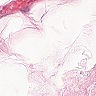
Metastatic tissue present: no